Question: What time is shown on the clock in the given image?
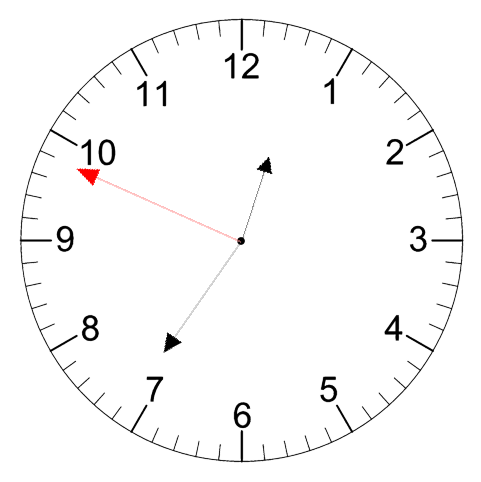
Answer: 12:35:49